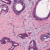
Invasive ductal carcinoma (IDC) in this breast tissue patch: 0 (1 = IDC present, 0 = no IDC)